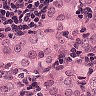
Metastatic tissue present: yes